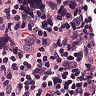
Metastatic tissue present: yes